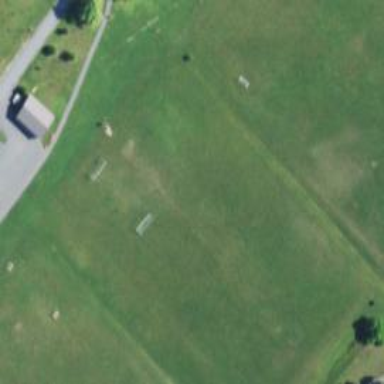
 suitable for leisure and sports activities."